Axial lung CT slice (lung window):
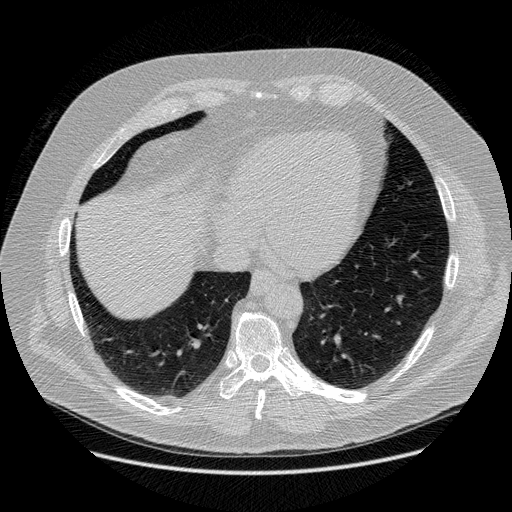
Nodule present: no